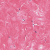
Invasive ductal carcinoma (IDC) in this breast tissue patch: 0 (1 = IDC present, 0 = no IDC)